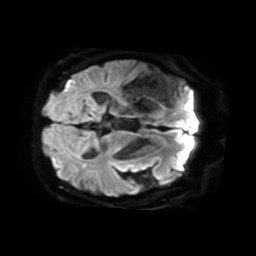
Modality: TRACE
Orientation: axial
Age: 64
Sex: male
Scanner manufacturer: philips
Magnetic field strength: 3 T
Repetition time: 3.33 s
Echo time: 0.076 s